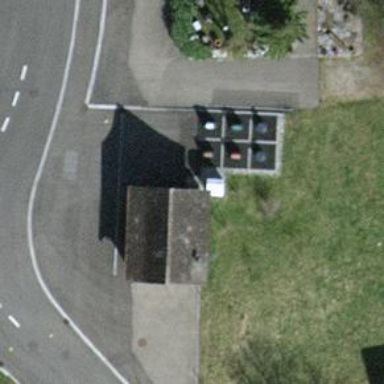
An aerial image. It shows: Recycling container at amenity designated for recycling.